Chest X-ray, AP view. Patient: 60 years old, sex M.
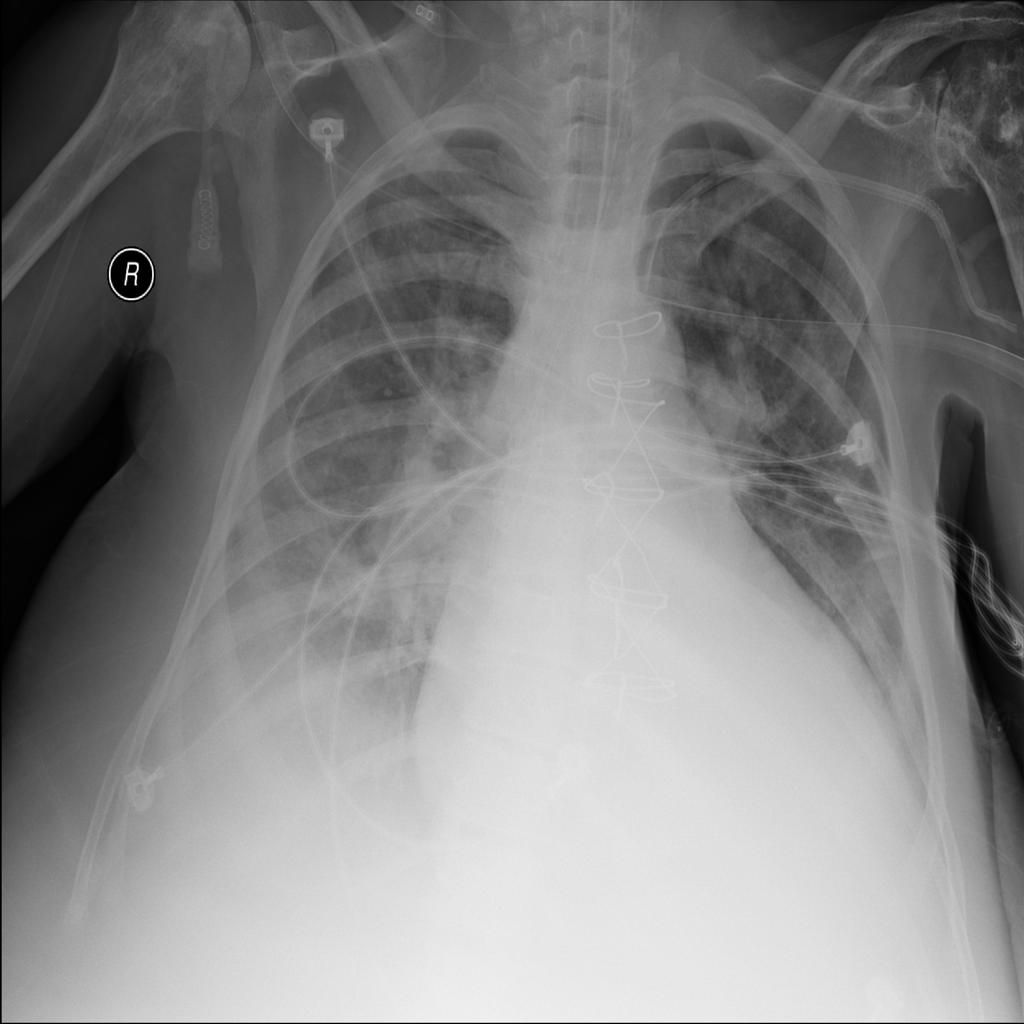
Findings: Cardiomegaly, Effusion